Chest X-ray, PA view. Patient: 36 years old, sex F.
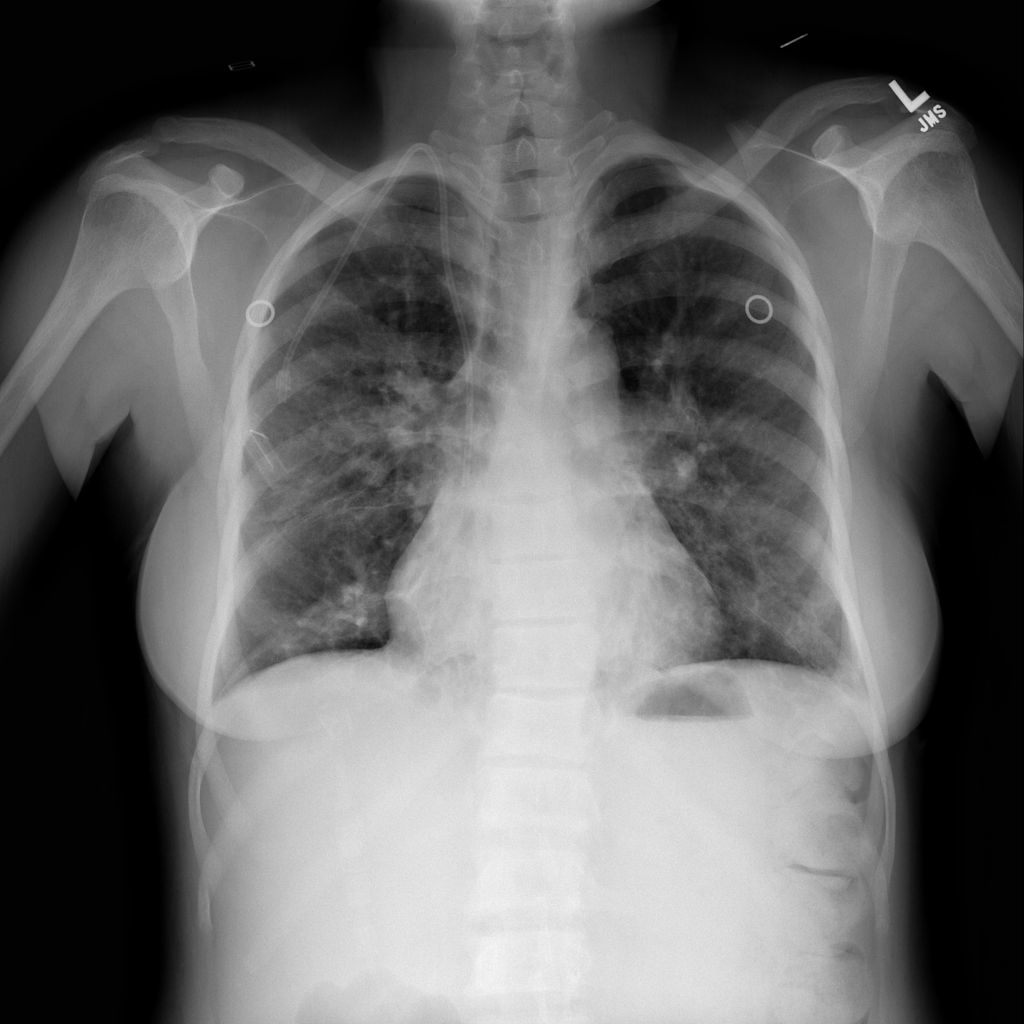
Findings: Infiltration